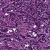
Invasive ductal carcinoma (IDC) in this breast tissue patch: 1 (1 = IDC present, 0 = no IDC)